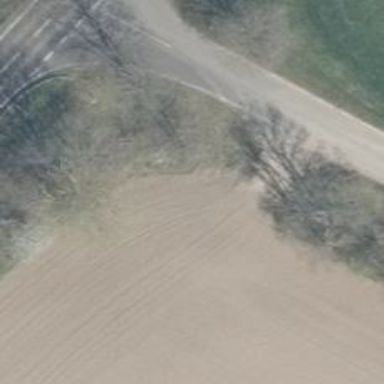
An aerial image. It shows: Avenue lined with deciduous broadleaved trees.